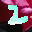
Label: 2